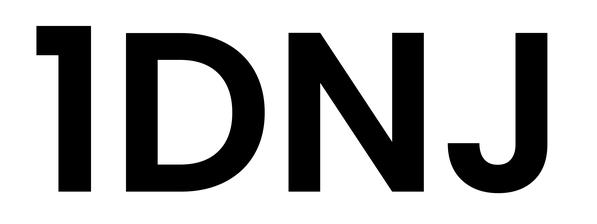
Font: Poppins-SemiBold